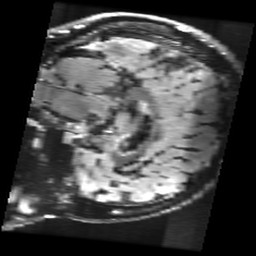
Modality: FLAIR
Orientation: sagittal
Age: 27
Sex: female
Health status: healthy
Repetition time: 12 s
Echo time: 0.09782 s